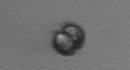
Label: Dinophyceae